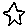
Label: star